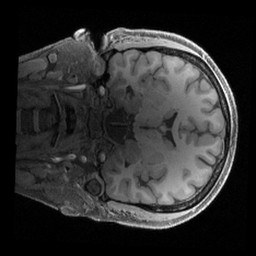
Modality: T1w
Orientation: coronal
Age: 35
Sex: female
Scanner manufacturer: siemens
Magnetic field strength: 3 T
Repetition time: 2.4 s
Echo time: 0.00241 s